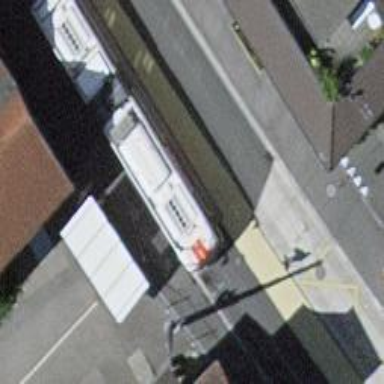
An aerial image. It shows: Trolleybus stop position for public transport.